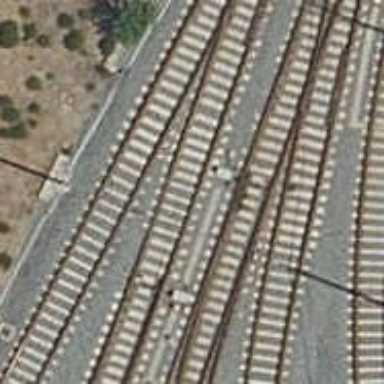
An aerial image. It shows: Railway switch.